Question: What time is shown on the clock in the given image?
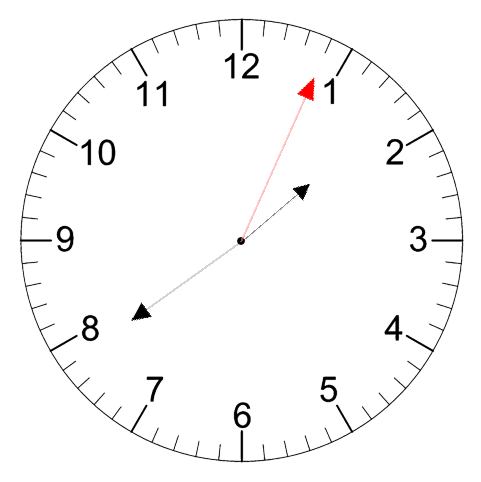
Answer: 01:39:04